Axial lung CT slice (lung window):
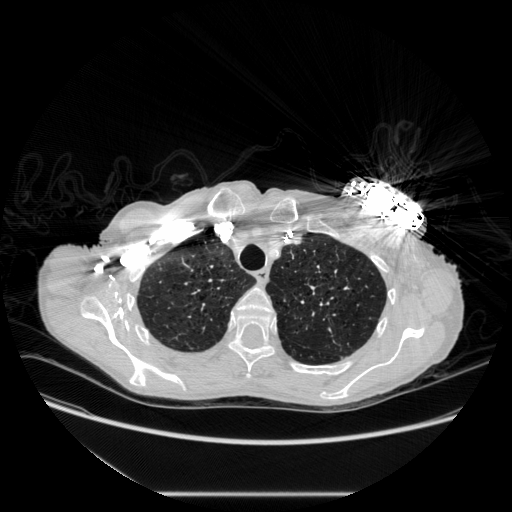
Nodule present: no